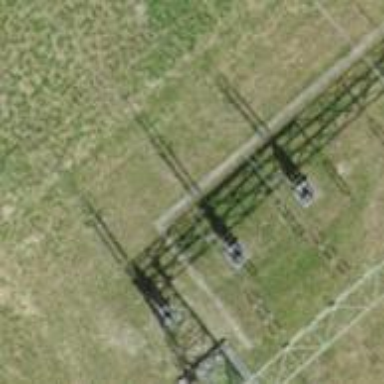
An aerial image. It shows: Power line is depicted.